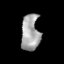
Tissue: prostate
Cell type: B cells
Senescence score: 0.3612
Nuclear area (px): 649
Mean DAPI intensity: 165.21